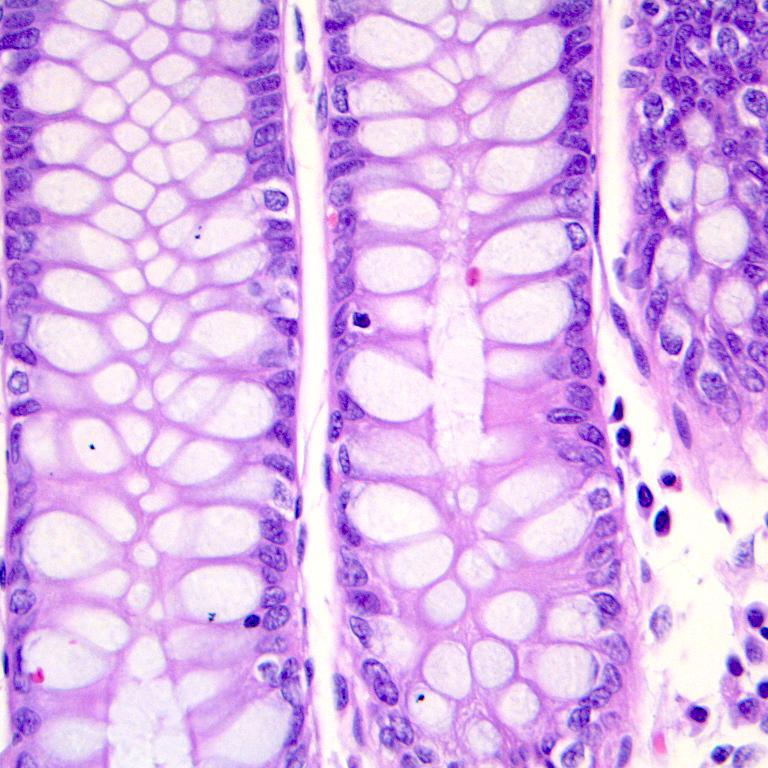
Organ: colon
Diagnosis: benign